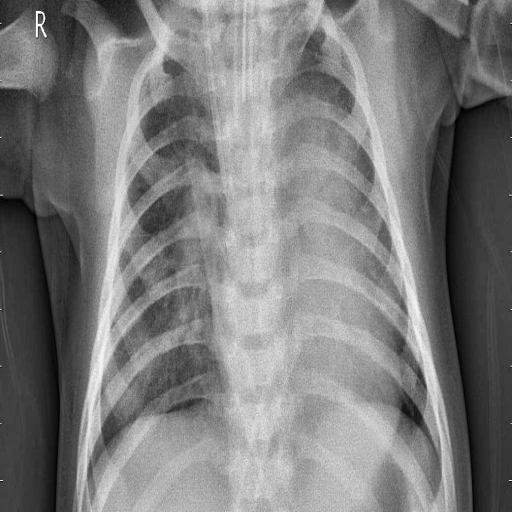
Finding: PNEUMONIA